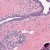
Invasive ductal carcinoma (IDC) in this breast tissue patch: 0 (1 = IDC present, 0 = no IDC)